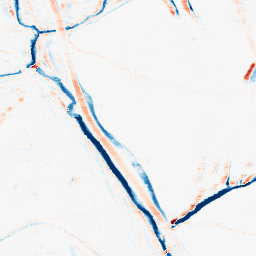
Category: morphological
Decomposition family: morphological_rect
Decomposition parameters: operation: average
width: 10
height: 5
Upsampling method: quartic
Upsampling parameters: scale: 4
Upsampling scale: 4